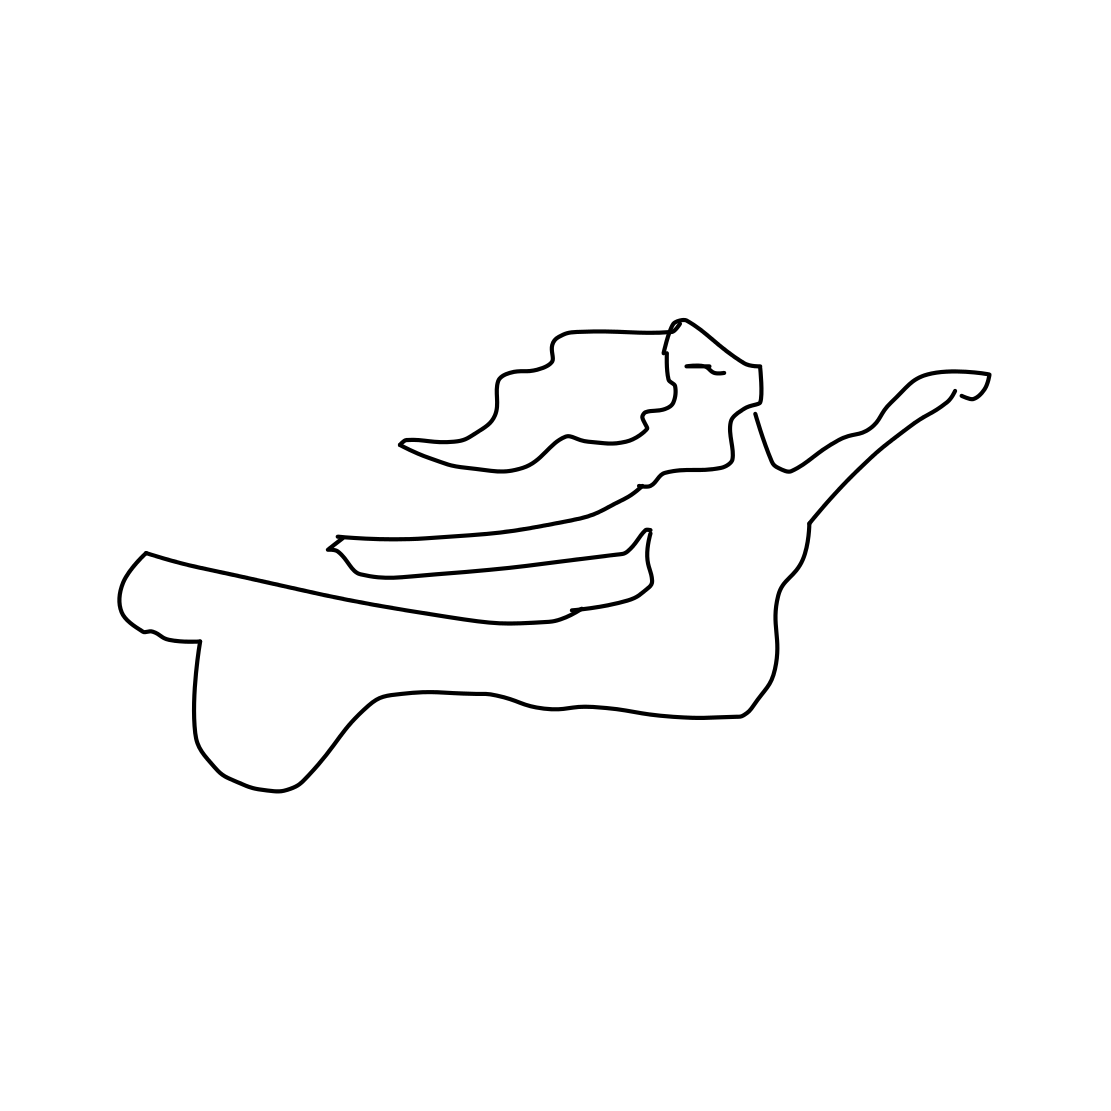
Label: mermaid